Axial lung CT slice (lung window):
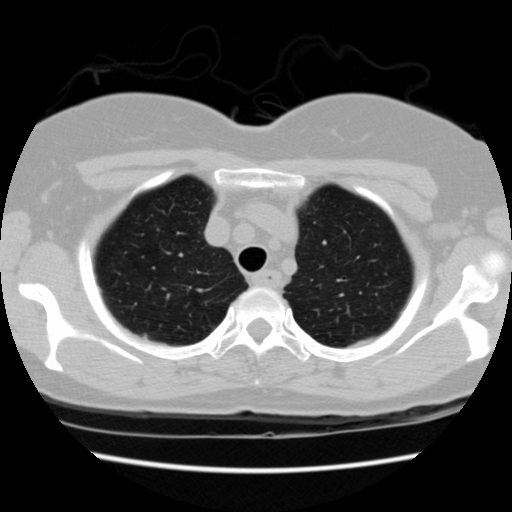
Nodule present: yes
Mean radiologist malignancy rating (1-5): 2